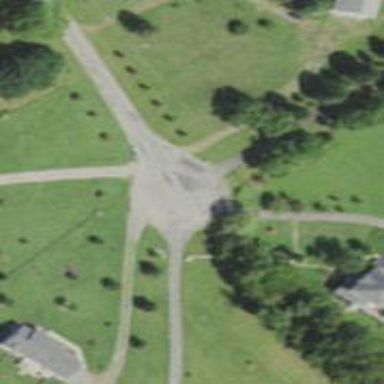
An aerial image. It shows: Turning circle on the road.